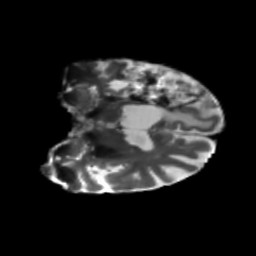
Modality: T2w
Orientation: coronal
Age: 68
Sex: male
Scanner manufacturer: siemens
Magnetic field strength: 3 T
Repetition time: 5.47 s
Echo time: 0.0854 s